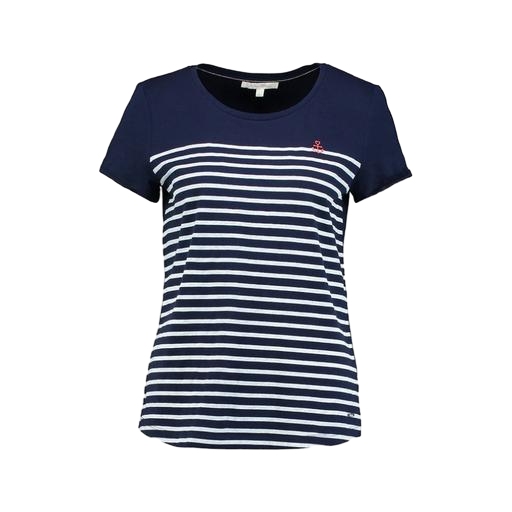
blue women's stripe true t-shirt, blue short-sleeved striped t-shirt, club stripe tee, white background